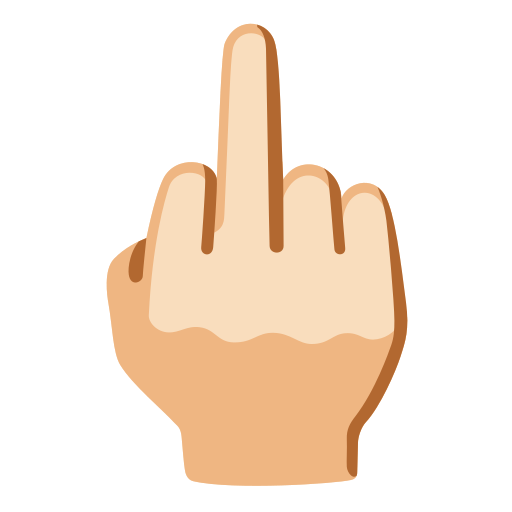
Emoji: 🖕🏻